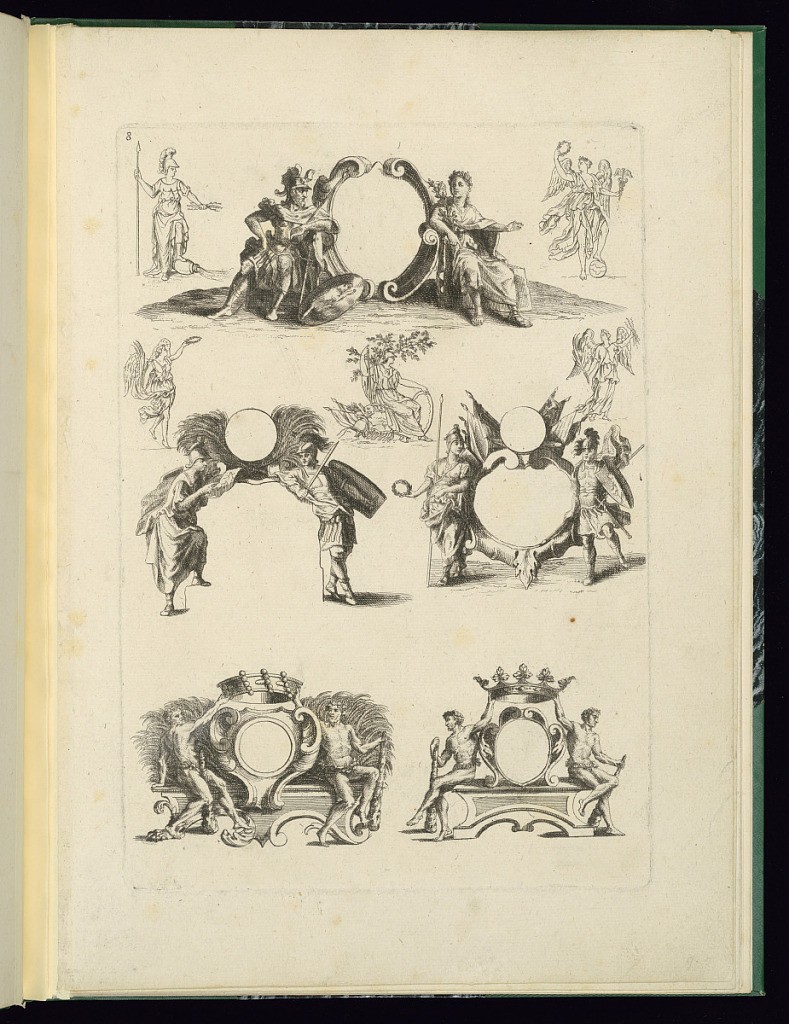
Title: Heraldic Achievement Designs
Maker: Nicolas Guérard, French, ca.1648 – 1719
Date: late 17th–early 18th century
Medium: Etching on laid paper
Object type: Print
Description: Five designs for heraldic achievements with blank central cartouches, or shields, supported by allegorical figures and military figures. Smaller individual angels and allegorical figures that can be used in the design of heraldic achievements are in outline in between the achievement designs. The plate is numbered.